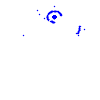
Particle: electron